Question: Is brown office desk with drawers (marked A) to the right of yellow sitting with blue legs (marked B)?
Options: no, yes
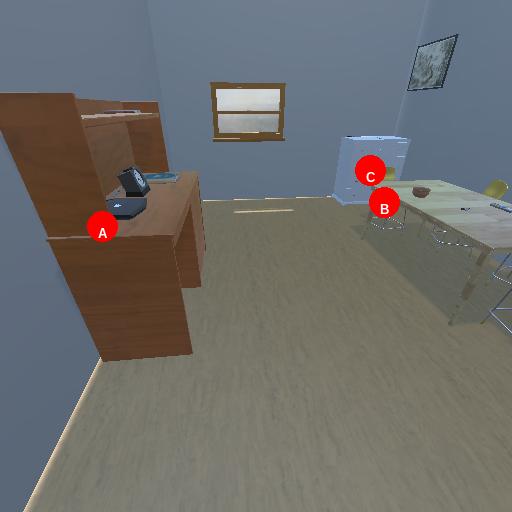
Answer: no